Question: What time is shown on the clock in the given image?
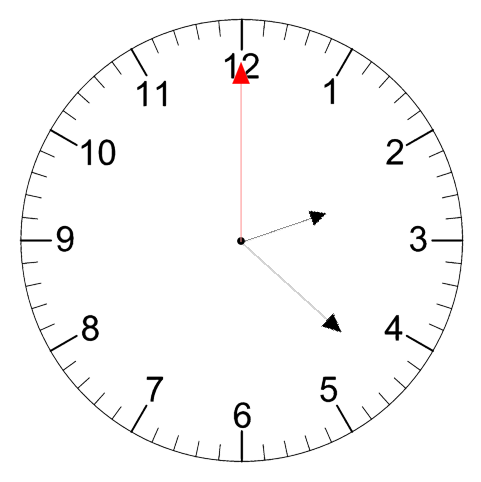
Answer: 02:22:00